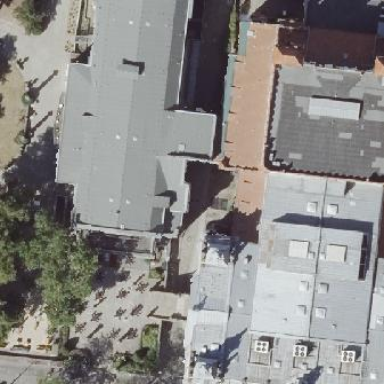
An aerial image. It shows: Theatre building.